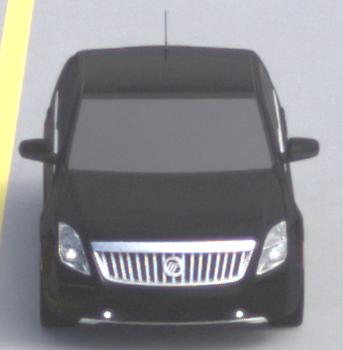
Make: Mercury
Model: Milan
Detailed model: -
Model produced from: 2009
Model produced until: 2010
Doors: 4
Color: black
Road condition: dry road
Daytime: midday
Contrast: medium contrast